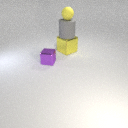
large yellow metal cube below small yellow rubber sphere